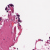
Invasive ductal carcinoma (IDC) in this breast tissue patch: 0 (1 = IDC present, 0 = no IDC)